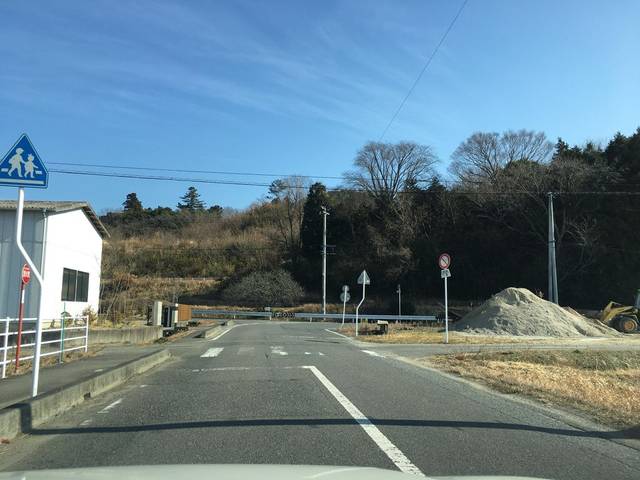
Region: Japan
Coordinates: 37.069, 140.928